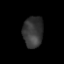
Tissue: prostate
Cell type: T cells
Senescence score: 0.3473
Nuclear area (px): 611
Mean DAPI intensity: 54.376